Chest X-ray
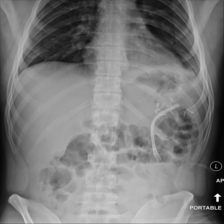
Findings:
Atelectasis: positive
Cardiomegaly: negative
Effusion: negative
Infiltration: positive
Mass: negative
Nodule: negative
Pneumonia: negative
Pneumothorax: negative
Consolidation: negative
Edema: negative
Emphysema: negative
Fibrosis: negative
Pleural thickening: negative
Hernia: negative